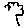
Label: tree